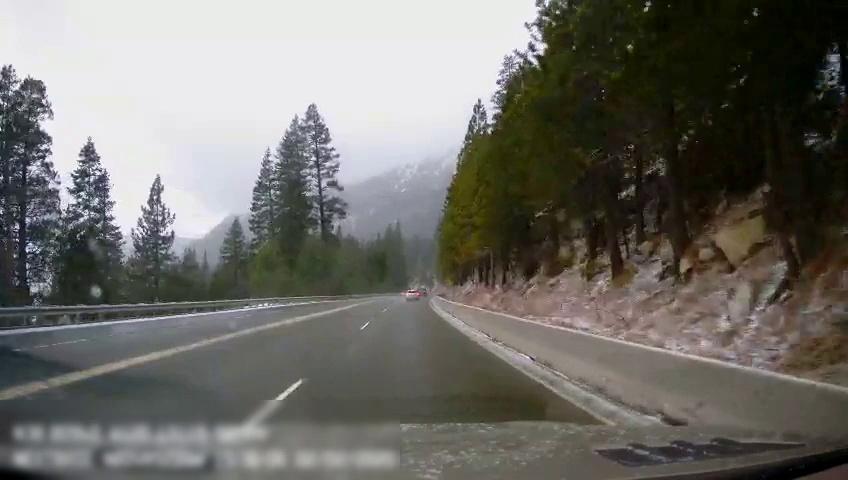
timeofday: Day
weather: Snowy
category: Drivable Space
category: Vehicles | Truck
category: Vehicles | SUV
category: Lanes | Current Lane
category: Lanes | Opposite Lane
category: Lanes | Opposite Lane
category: Lanes | Current Lane
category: Lanes | Current Lane